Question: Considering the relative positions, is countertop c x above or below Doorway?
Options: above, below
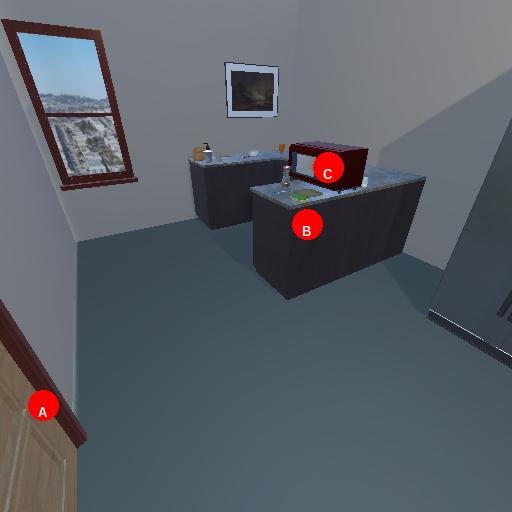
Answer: above